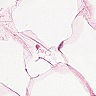
Metastatic tissue present: no